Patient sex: M
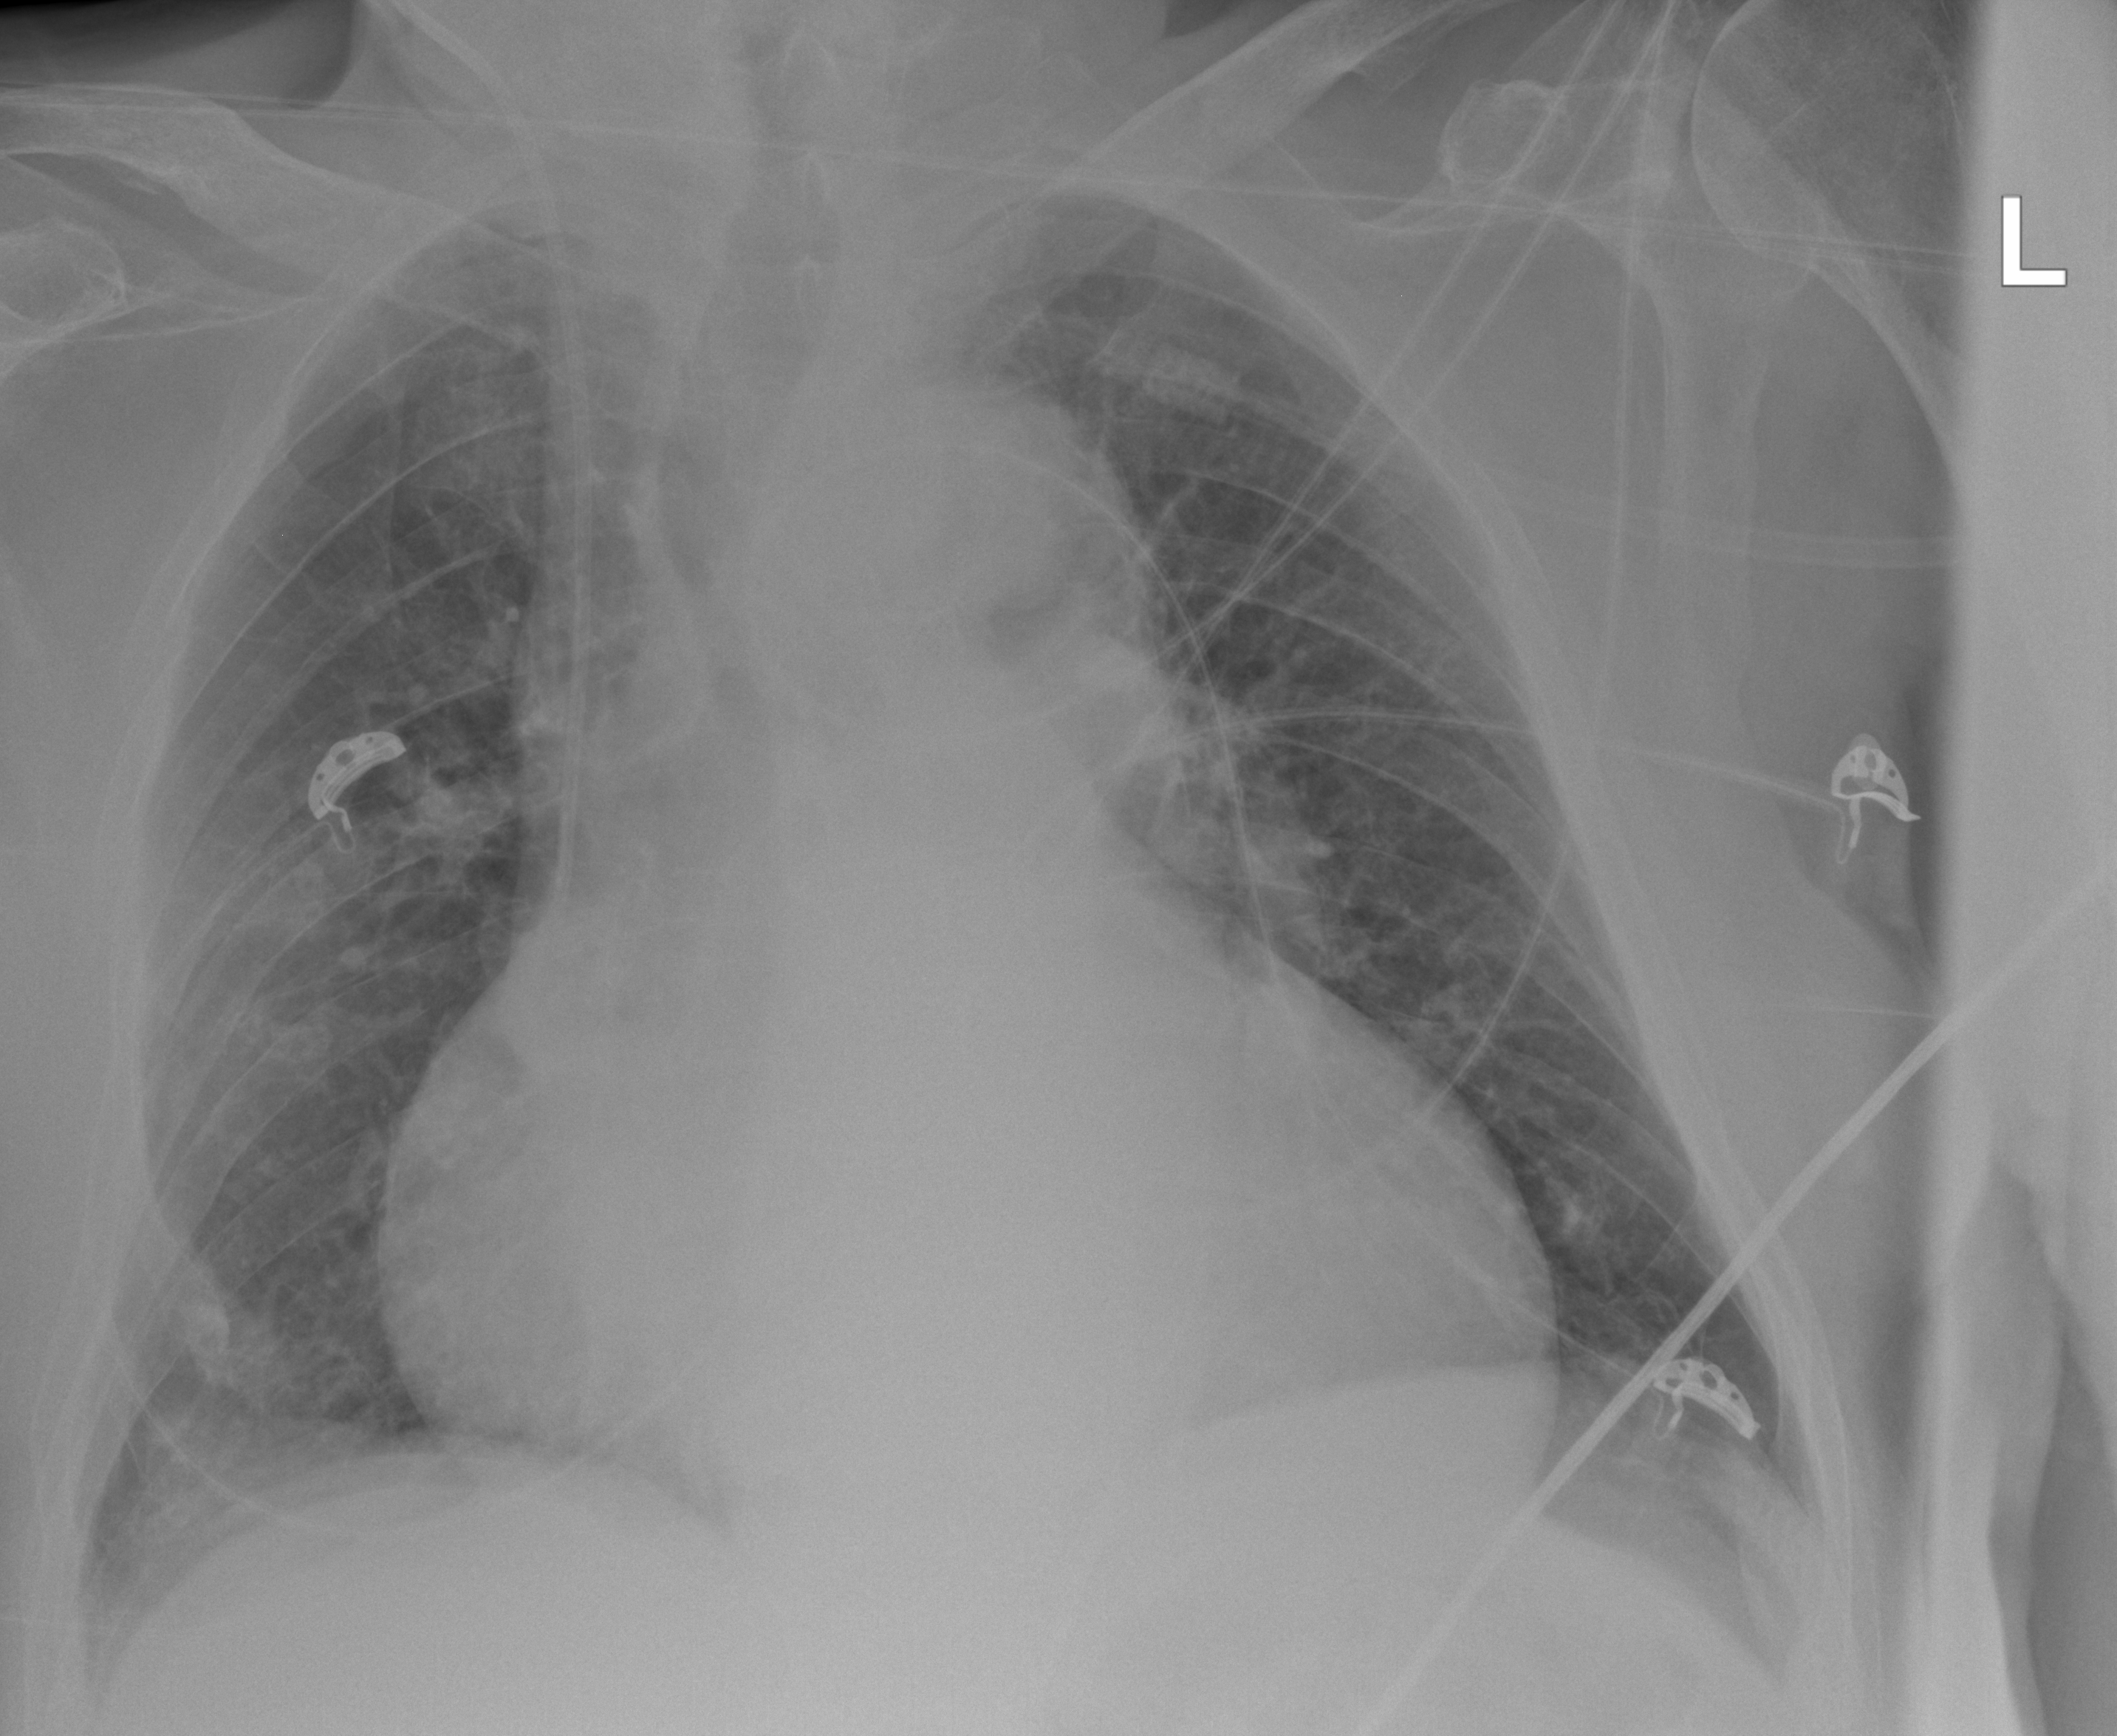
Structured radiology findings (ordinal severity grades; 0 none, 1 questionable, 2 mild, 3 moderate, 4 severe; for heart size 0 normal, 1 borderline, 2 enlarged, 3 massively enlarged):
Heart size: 2
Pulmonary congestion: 0
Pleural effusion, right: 0
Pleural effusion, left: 0
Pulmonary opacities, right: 0
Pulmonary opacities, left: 0
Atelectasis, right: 2
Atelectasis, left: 0